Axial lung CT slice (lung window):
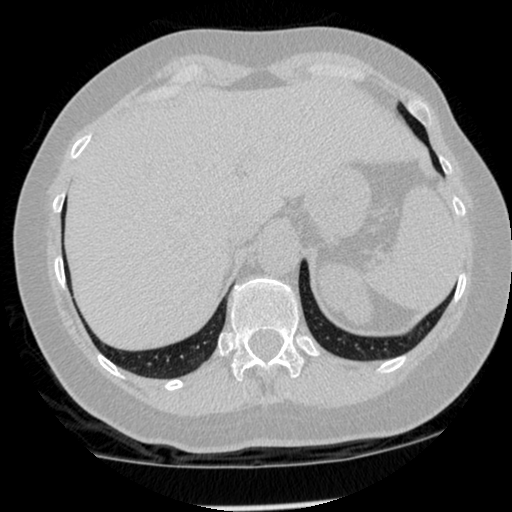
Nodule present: no